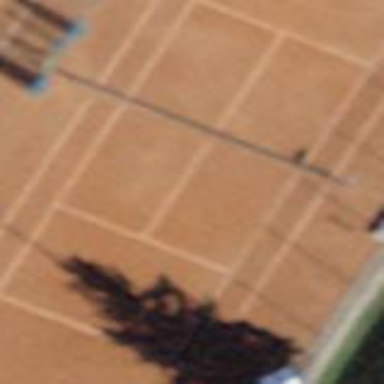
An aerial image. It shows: Tennis court in leisure pitch.